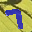
Label: 7